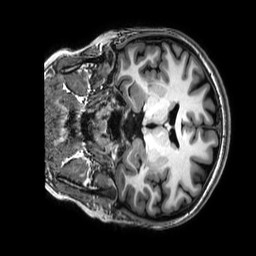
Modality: T1w
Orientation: coronal
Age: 23
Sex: female
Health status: healthy
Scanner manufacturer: philips
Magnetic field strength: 3 T
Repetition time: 0.009 s
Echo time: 0.003996 s